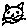
Label: cat